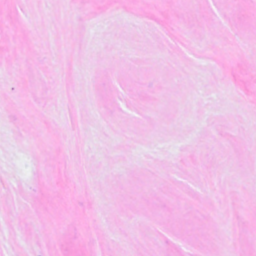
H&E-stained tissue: Breast